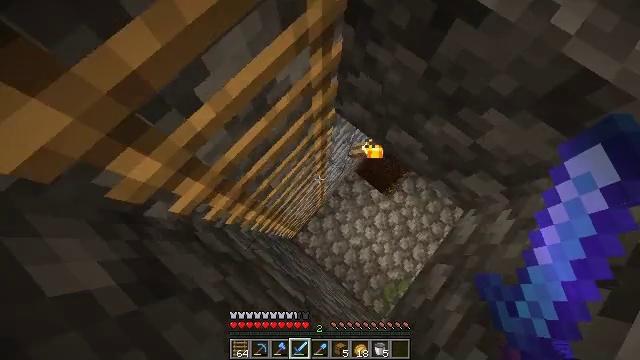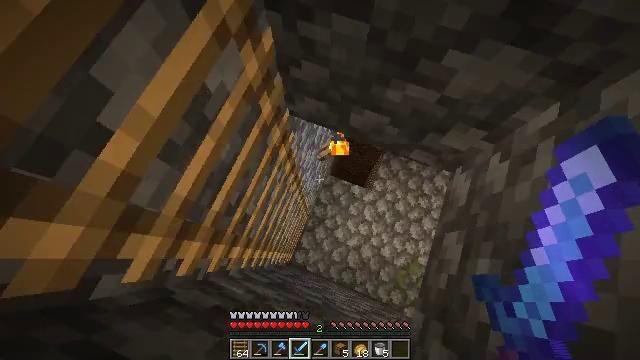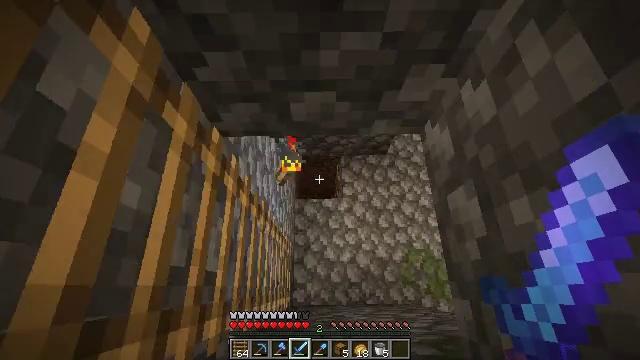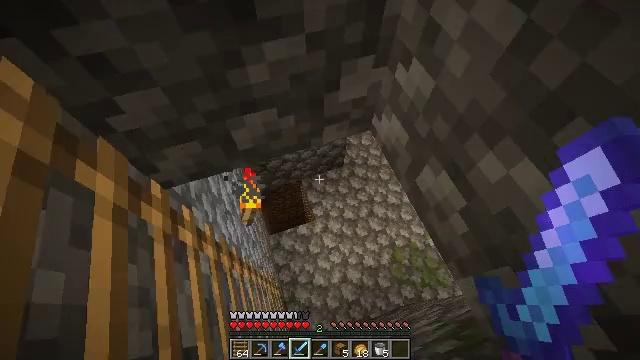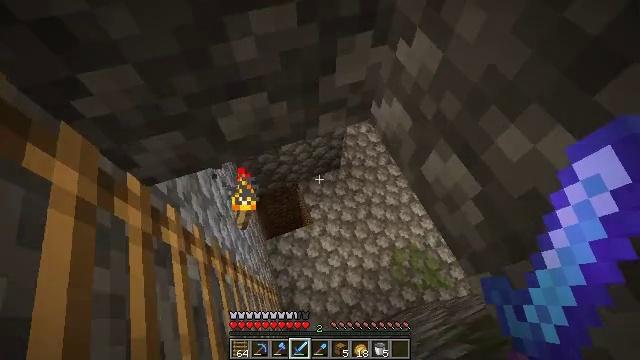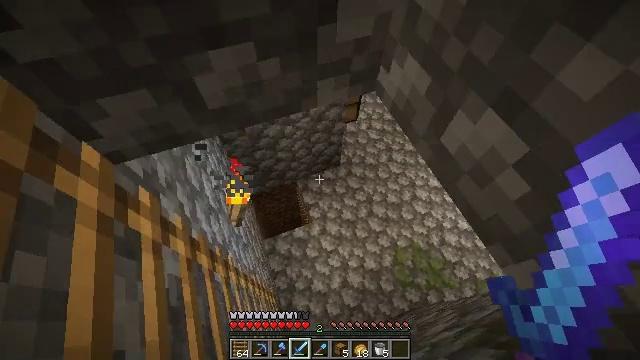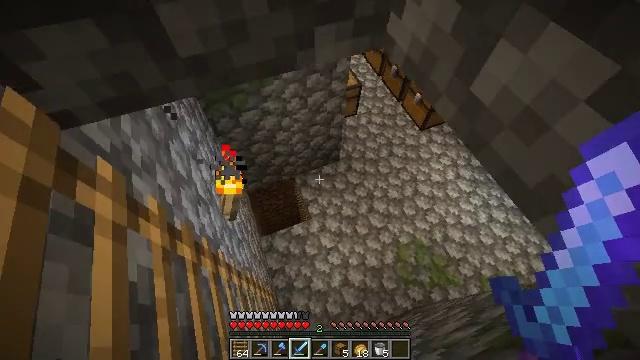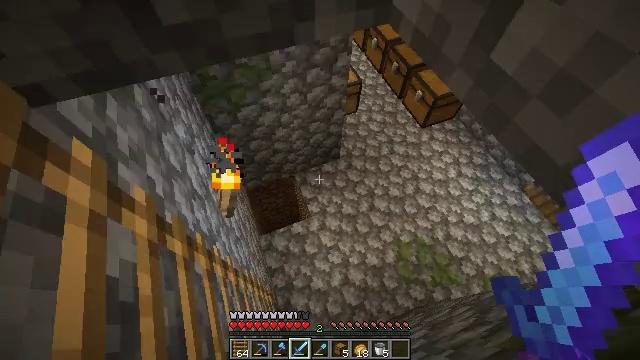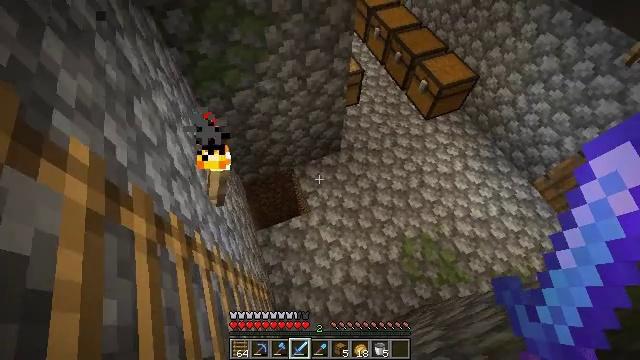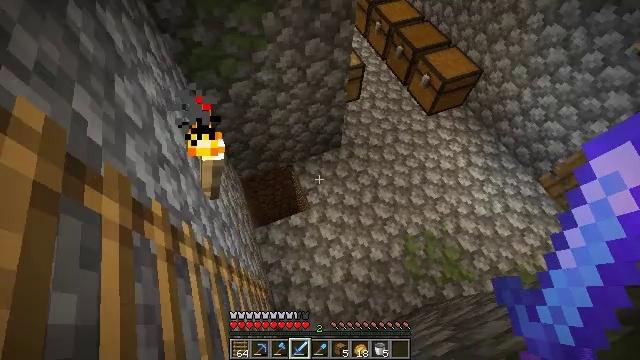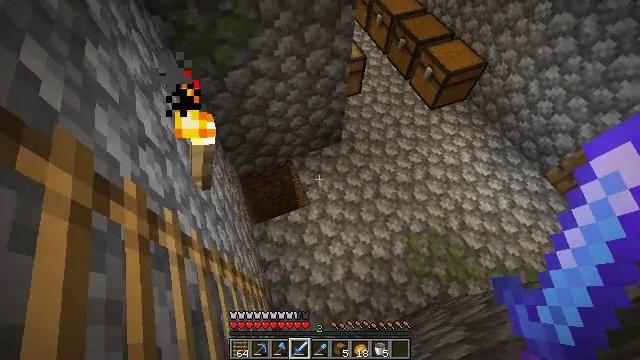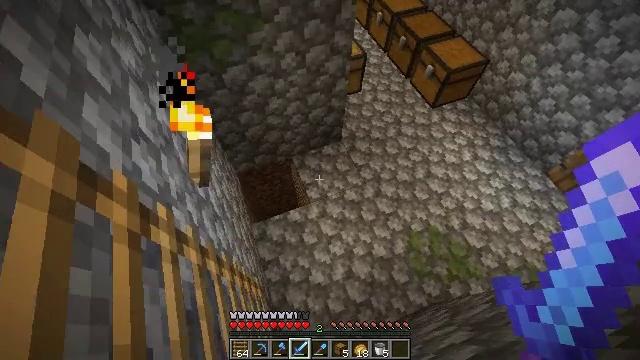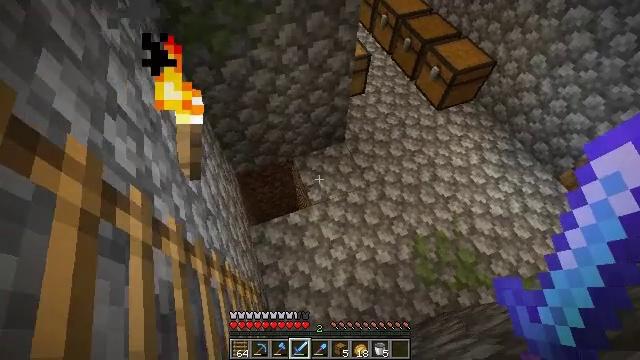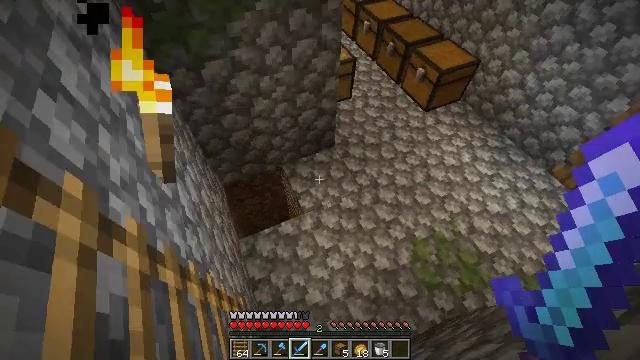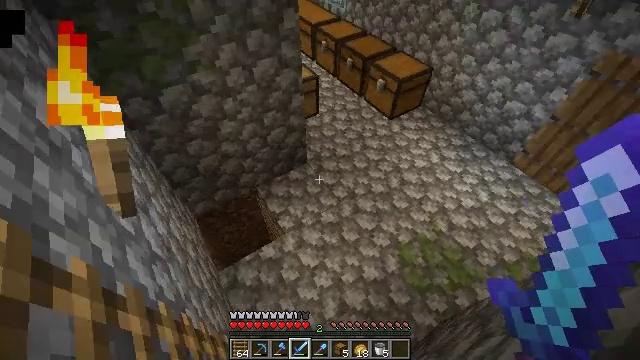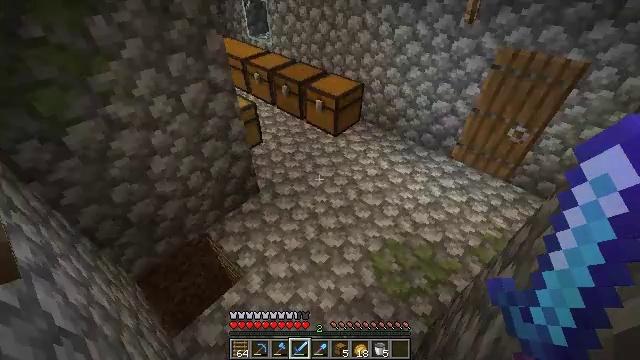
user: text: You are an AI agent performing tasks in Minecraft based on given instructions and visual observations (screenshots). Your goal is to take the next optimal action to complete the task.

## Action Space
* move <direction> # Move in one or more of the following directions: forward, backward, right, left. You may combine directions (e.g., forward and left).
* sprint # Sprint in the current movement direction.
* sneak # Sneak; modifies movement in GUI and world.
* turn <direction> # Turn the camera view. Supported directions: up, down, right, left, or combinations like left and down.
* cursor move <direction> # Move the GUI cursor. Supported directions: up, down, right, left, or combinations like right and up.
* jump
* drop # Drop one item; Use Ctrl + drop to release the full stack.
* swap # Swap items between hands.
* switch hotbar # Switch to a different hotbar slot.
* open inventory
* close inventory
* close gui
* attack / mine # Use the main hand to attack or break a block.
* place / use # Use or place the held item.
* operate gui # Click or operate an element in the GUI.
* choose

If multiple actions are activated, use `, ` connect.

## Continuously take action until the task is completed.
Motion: motion action
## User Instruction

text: Remove the glass to use the space.
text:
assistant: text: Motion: turn right and up
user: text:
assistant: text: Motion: turn right and up
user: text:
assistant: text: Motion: turn right and up
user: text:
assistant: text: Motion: turn right and up
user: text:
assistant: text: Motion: no_op
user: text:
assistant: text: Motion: no_op
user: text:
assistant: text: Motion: no_op
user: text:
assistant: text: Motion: no_op
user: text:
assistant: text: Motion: no_op
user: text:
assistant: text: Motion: no_op
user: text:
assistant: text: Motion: no_op
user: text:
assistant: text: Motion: turn up
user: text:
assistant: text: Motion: turn right and up
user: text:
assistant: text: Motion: turn right and up
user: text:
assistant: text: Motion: turn right and up
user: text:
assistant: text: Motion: turn right and up
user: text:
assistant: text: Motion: move forward, turn right and up
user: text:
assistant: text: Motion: move forward, turn right and up
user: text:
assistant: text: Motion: move forward, turn right and up
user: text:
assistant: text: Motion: move forward, turn right and up
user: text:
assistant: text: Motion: move forward, turn up
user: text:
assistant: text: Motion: move forward, turn up
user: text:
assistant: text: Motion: move forward, sprint, turn up
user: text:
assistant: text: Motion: move forward, sprint, turn up
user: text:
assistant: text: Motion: move forward, sprint, turn up
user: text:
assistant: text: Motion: move forward, turn right and up
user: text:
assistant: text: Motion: move forward, turn right and up
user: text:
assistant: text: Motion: move forward, sprint, turn right and up
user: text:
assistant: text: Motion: move forward, sprint, turn right
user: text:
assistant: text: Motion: move forward, sprint